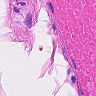
Metastatic tissue present: no